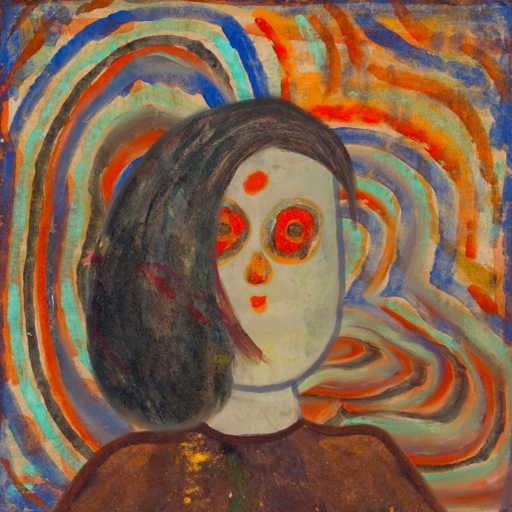
Background: Sisters, Head And Neck Front: Hill_Girl, Face Front: Sisters, Bust: Comrade, Hair Front: Gypsy_Mother, Head Accessory: Blank, Second Necklace: Blank, Necklace: Blank, Baby: Blank